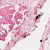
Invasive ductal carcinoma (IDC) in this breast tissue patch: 0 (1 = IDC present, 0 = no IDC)